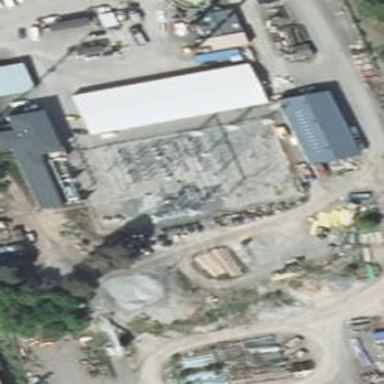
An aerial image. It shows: Industrial substation with power supply facilities.